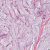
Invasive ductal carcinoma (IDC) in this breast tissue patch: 0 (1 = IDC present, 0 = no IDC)